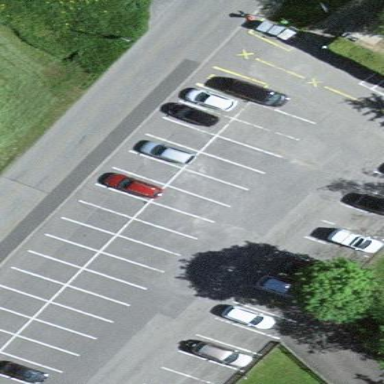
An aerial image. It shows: Parking area with surface.